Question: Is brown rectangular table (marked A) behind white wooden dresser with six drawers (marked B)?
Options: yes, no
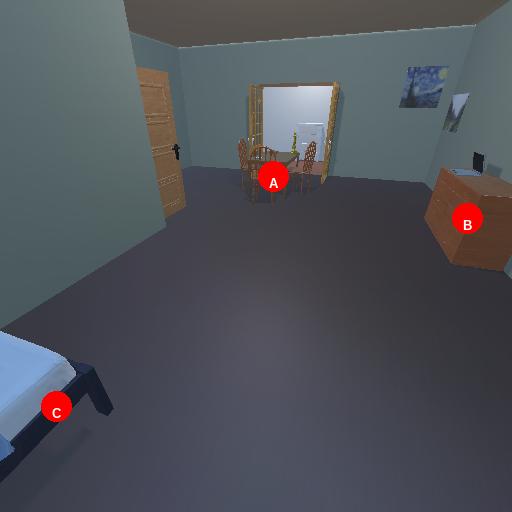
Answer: yes